Question: I've been struggling for a few weeks on a phase vocoder. The ultimate goal is achieving time stretching of a signal. I've been making a lot of progress, but I still have two issues to solve.
: Do I need a synthesis window?.
I take overlapping frames from the input signal (a sine wave) with any hop size (e.g. N/2, N = samples per frame). I apply a Hanning window to the frame and feed the result to FFT.
To achieve time-stretching I perform iFFT and overlap-add the output frames using a different hop size than the one used during analysis.
The problem is that with an output hop factor = 0.5 (hop size = N/2) the output is smooth, but for greater hop-sizes I can hear 'vibrations'. The image shows the output of 8 frames with a hop factor = 1 (zero overlap). It is evident why the sound is . For small hop sizes the frames overlap much more and the sound is smoother. I've read a lot about phase vocoding,

: Phase-correction.
Currently the output sounds worse with phase correction but I'll leave that for another post.
Thanks in advance for taking the time.
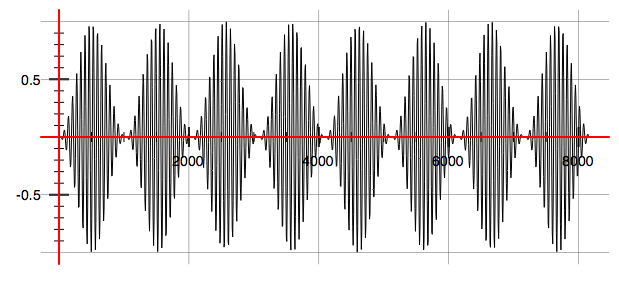
Answer: I'm an amateur at this, but wouldn't you get a better result if you started with a much bigger overlap, e.g. a "hop size" of N/10 or something like that? Then you'd have more freedom to adjust it on output while still keeping a substantial overlap.
Also, it might pay to adjust the steepness of the window depending on how much you're expanding/compressing time.